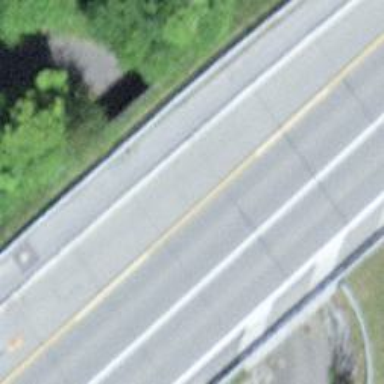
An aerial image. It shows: Bridge along trunk link highway.